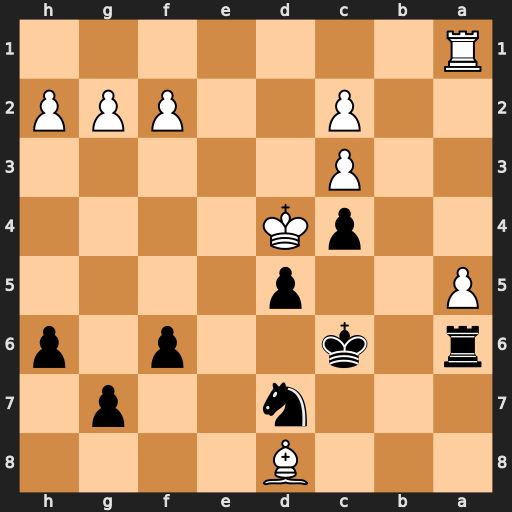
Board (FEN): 3B4/3n2p1/r1k2p1p/P2p4/2pK4/2P5/2P2PPP/R7
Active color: b
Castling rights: -
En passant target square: -
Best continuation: Ra8 Be7 Re8 Re1 Ne5 f4 Ng6